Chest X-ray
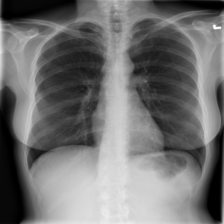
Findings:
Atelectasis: negative
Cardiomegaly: negative
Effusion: negative
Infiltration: positive
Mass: negative
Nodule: negative
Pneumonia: negative
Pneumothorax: negative
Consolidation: negative
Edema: negative
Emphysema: negative
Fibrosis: negative
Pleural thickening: negative
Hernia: negative